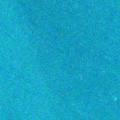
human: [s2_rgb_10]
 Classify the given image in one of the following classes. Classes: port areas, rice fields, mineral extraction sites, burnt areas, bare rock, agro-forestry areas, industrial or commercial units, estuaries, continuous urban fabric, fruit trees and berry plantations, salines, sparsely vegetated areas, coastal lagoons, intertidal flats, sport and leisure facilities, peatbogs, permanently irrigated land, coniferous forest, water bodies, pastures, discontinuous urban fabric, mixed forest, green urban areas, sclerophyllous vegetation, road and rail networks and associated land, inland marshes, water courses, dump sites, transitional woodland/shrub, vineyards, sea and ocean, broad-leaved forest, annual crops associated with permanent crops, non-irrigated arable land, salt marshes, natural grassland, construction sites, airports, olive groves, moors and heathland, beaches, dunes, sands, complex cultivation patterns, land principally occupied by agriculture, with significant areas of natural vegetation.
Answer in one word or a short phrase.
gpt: sea and ocean